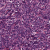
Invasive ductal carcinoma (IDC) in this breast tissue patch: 1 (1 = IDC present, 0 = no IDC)